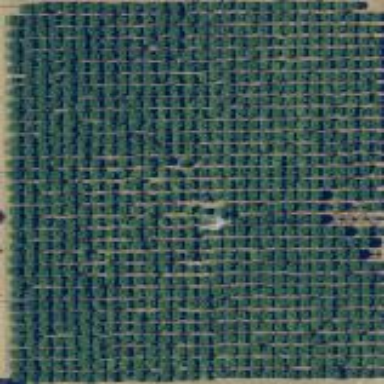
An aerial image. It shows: Orchard.